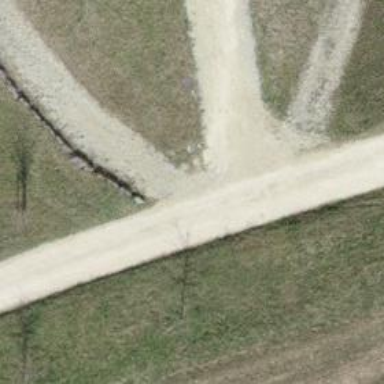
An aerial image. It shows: Compacted track with grade2 surface.